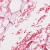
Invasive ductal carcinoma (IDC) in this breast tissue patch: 0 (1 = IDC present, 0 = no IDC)